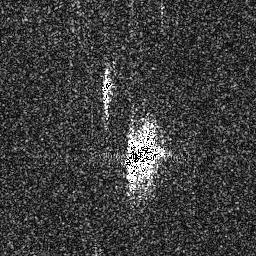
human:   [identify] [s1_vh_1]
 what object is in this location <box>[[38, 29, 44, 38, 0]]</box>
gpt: <ref>1 small ship at the center</ref>

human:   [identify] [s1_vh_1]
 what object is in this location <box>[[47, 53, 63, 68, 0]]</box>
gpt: <ref>1 medium ship at the center</ref>